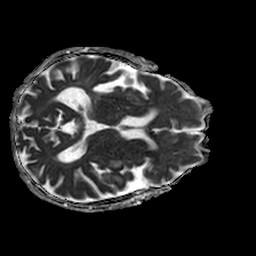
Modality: ADC
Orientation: axial
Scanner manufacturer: philips
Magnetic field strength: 1.5 T
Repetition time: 4.6 s
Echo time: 0.0745 s